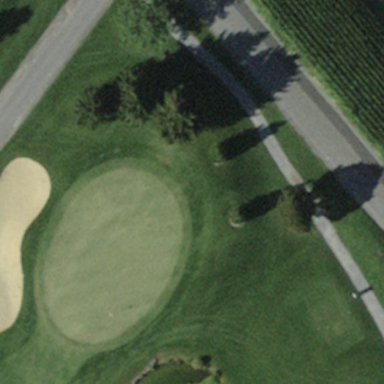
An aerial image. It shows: Green golf area with grass land use.